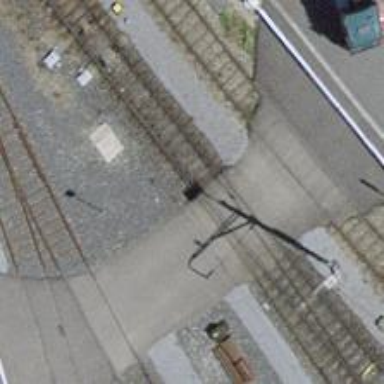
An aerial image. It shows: Rail spur service.